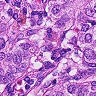
Metastatic tissue present: yes